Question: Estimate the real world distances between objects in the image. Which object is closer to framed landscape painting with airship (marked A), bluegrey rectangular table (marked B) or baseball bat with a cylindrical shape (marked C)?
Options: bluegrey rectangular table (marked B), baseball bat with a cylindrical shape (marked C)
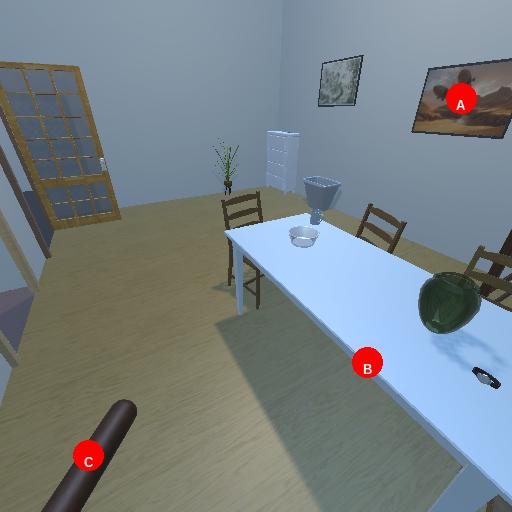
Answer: bluegrey rectangular table (marked B)